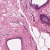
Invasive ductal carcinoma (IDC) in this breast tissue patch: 0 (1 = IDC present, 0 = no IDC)